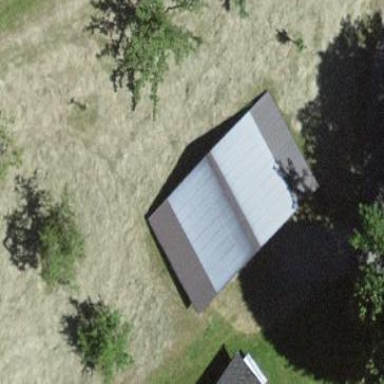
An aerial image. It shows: Shed.